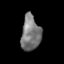
Tissue: skin
Cell type: Epithelial cells
Senescence score: 0.7661
Nuclear area (px): 666
Mean DAPI intensity: 121.311